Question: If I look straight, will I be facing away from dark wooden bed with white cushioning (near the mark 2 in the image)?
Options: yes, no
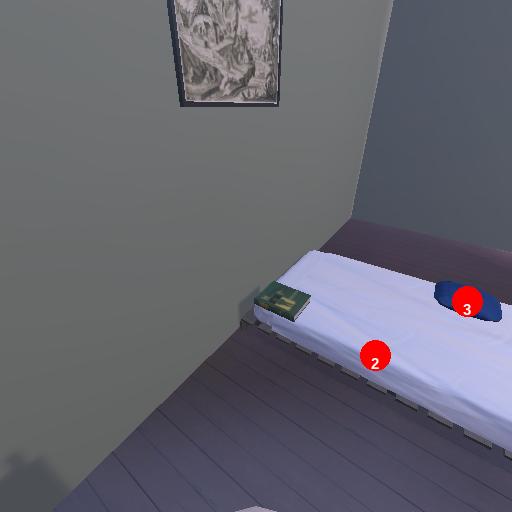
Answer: yes